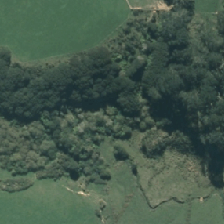
Land cover: broadleaved_indigenous_hardwood